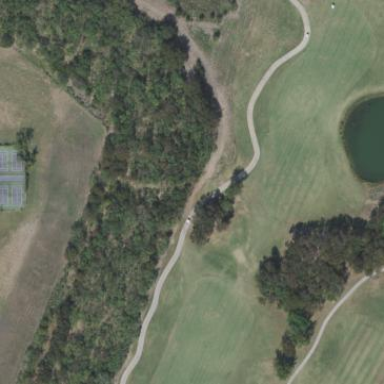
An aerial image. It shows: Golf rough area.